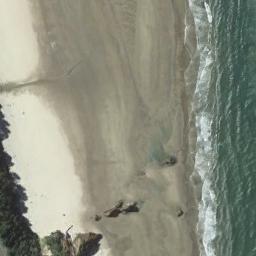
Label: beach